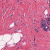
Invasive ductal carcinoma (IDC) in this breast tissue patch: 0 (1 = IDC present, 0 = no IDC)